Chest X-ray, PA view. Patient: 78 years old, sex M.
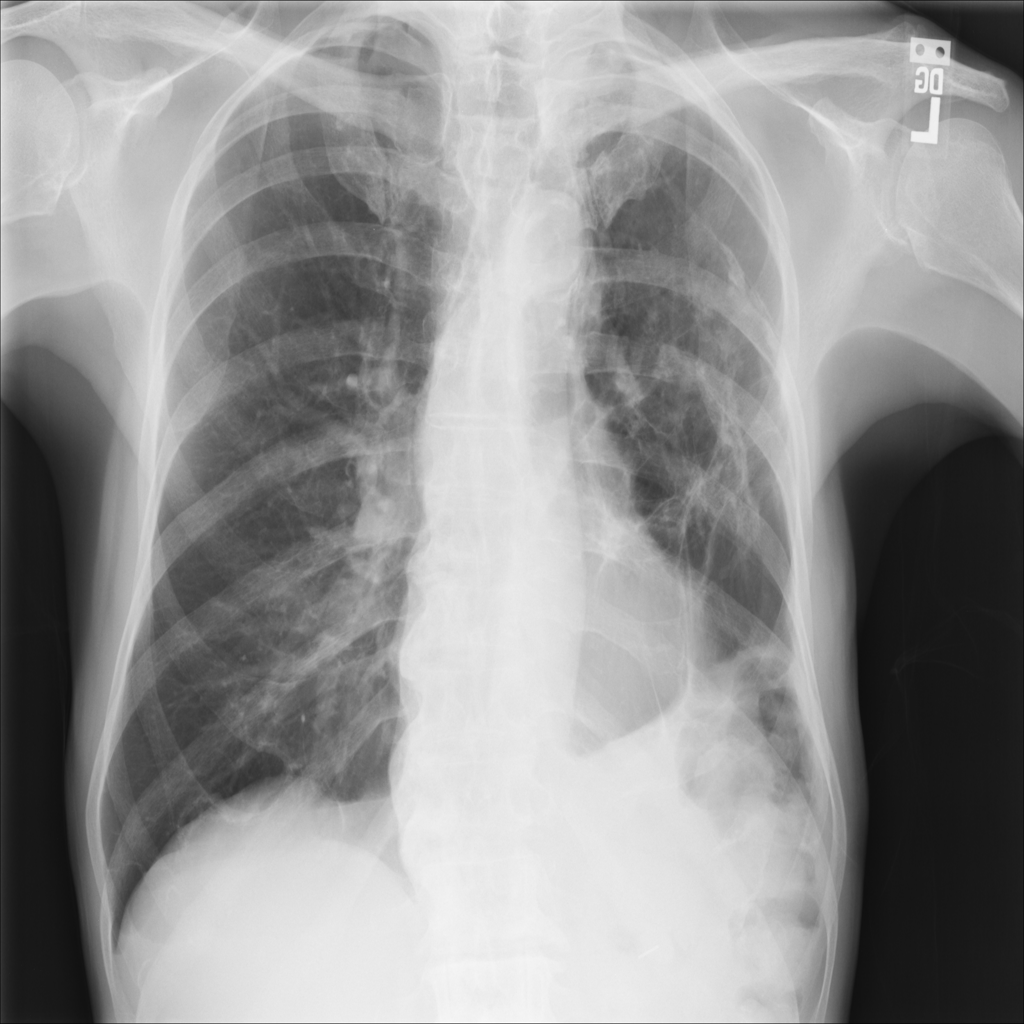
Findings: Pneumothorax